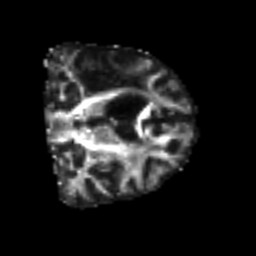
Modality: FA
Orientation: coronal
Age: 68
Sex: male
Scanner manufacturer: siemens
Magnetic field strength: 3 T
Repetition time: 4.999 s
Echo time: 0.07946 s